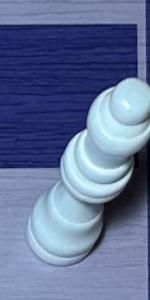
Label: Queen_White